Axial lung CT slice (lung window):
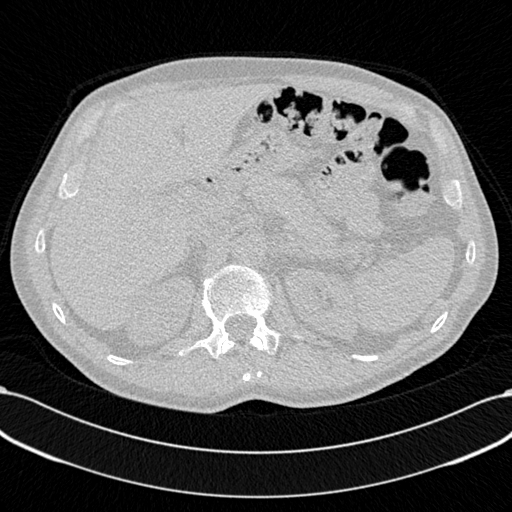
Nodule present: no